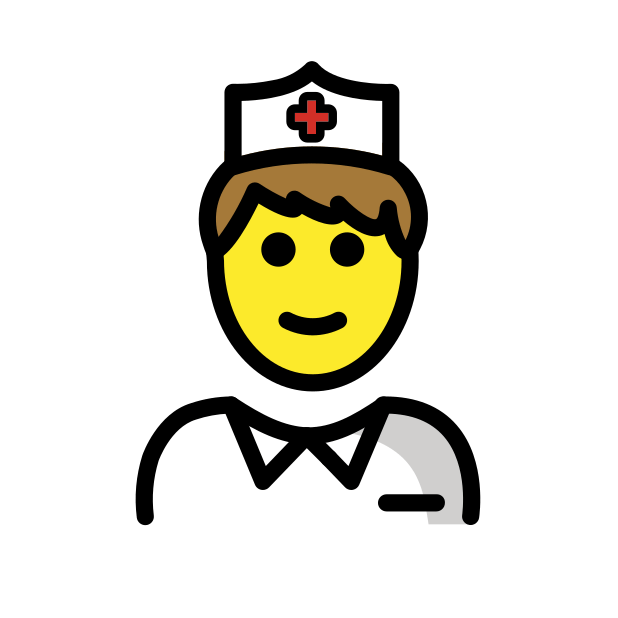
male nurse